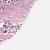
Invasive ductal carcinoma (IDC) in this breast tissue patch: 1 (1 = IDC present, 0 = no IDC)